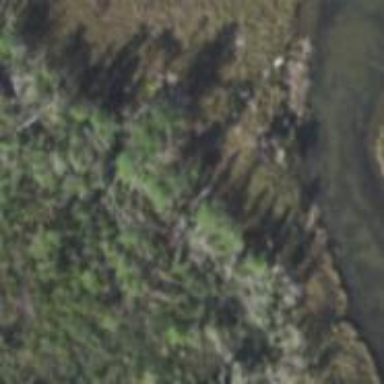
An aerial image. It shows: Forest with needle-leaved trees.